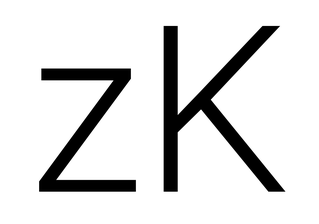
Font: Roboto_Light